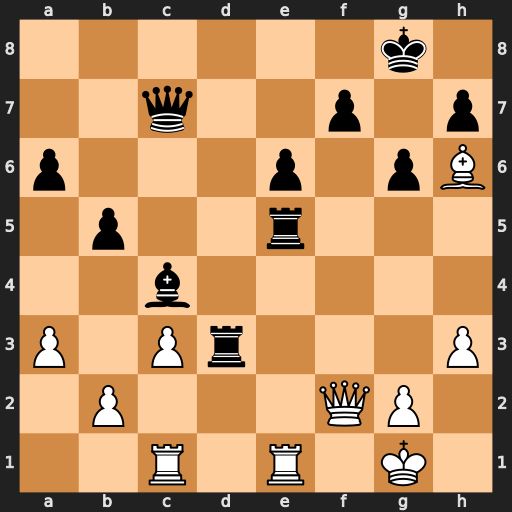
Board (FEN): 6k1/2q2p1p/p3p1pB/1p2r3/2b5/P1Pr3P/1P3QP1/2R1R1K1
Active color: w
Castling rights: -
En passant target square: -
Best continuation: Qf6 Rxe1+ Rxe1